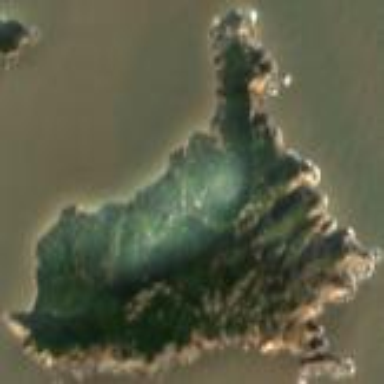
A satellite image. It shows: Island with natural coastline.